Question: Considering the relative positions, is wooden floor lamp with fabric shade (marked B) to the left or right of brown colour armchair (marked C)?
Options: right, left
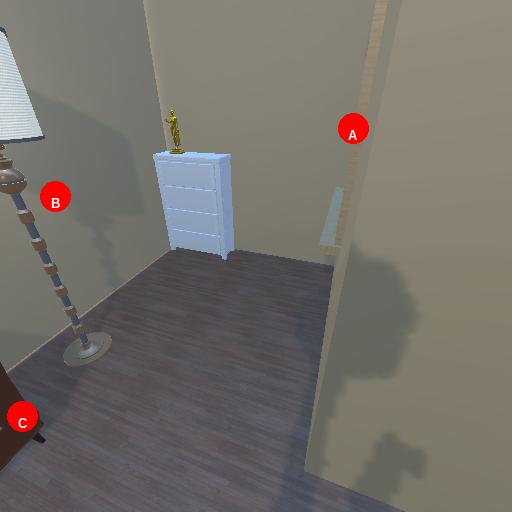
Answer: right